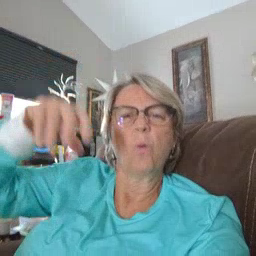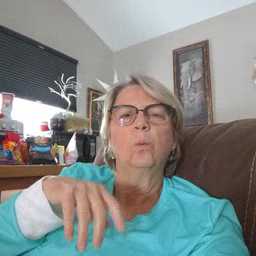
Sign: cloud